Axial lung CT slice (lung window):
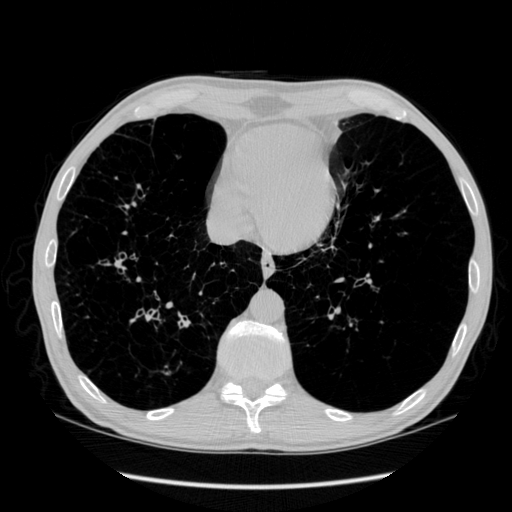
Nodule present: no